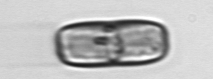
Label: Ephemera